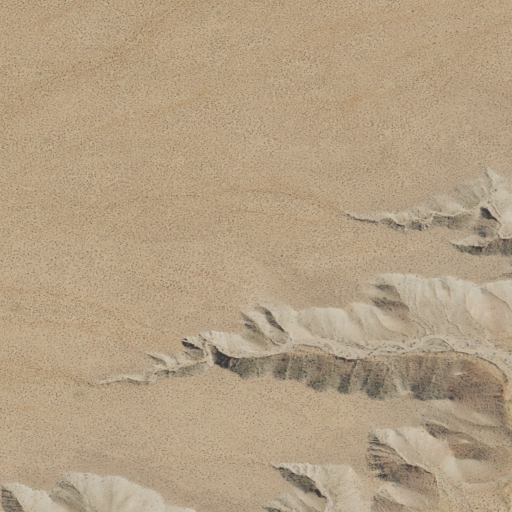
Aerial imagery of bench in Utah named Poison Spring Benches containing only shrub